Question: It might be simple question, but i am not good with mysql queries.
im trying this query to delete certain items from table but getting error.
Here is the query:
'''
DELETE FROM sys_forms_in_groups WHERE FormID IN (6,7,23,41) AND WHERE GroupID = 2
'''
Here is the error i am getting.
'''
Error Code: 1064
You have an error in your SQL syntax; check the manual that corresponds to your MySQL server version for the right syntax to use near 'where GroupID = 2' at line 1
'''
This is the table where i want to delete the records from.

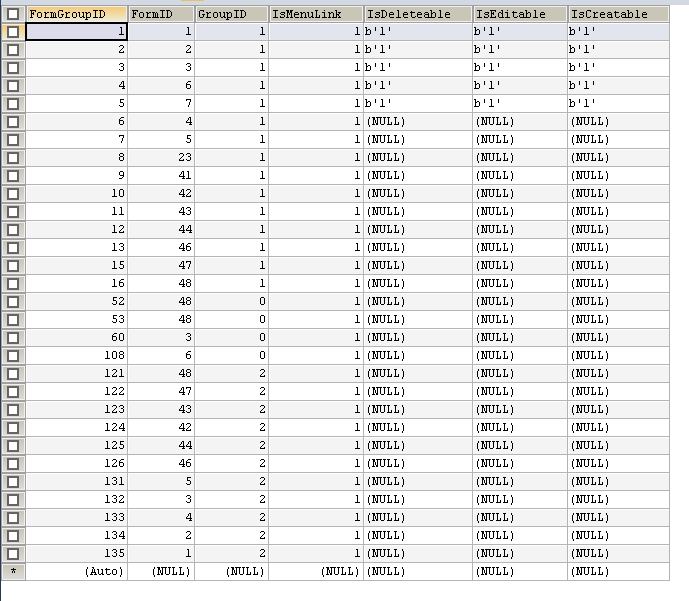
Answer: You have a superfluous 'WHERE' on your clauses:
'''
DELETE FROM sys_forms_in_groups WHERE FormID IN (6,7,23,41) AND WHERE GroupID = 2
^ here
'''
that and it should be fine.